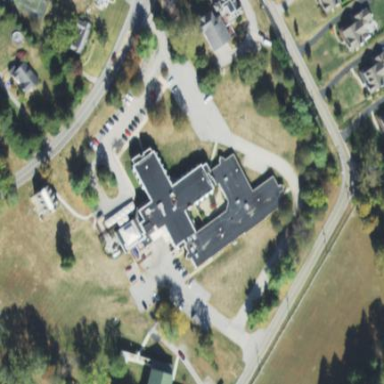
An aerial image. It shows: Nursing home.